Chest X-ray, AP view. Patient: 58 years old, sex M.
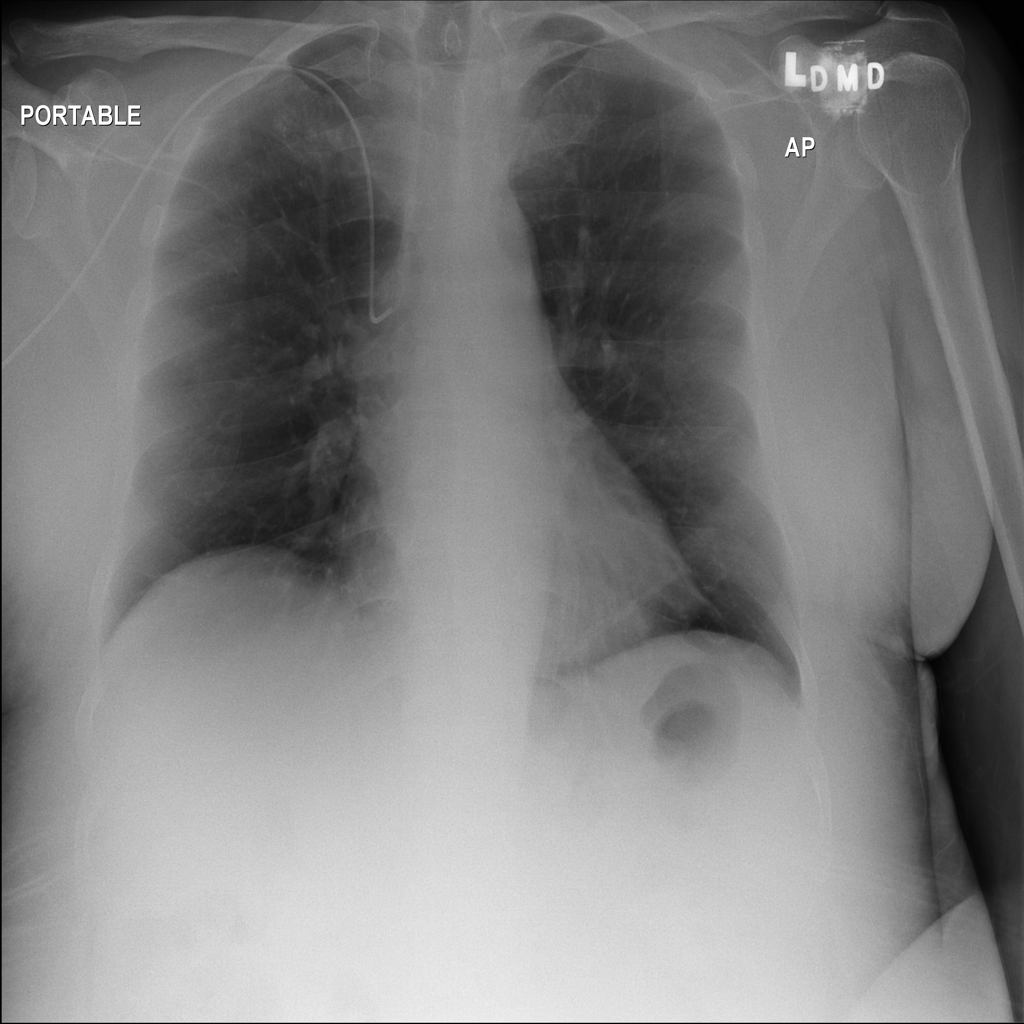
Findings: No Finding